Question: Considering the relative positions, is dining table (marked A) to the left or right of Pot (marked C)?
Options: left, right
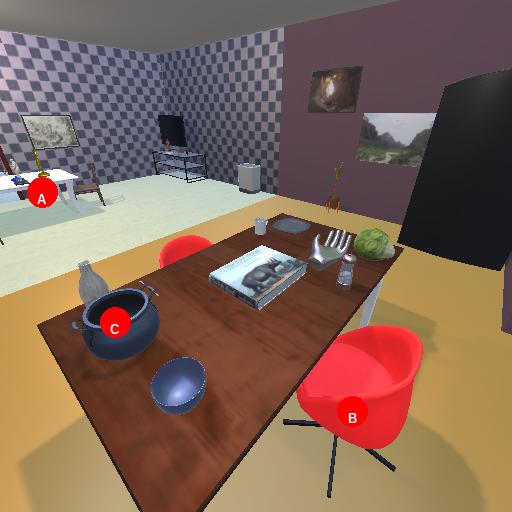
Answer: left